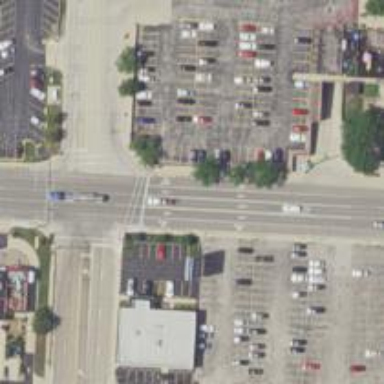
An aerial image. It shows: Solid crossing edge road marking.